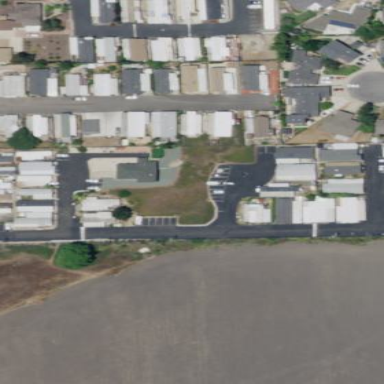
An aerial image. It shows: Residential area designated for mobile homes - mobile home park.